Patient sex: M
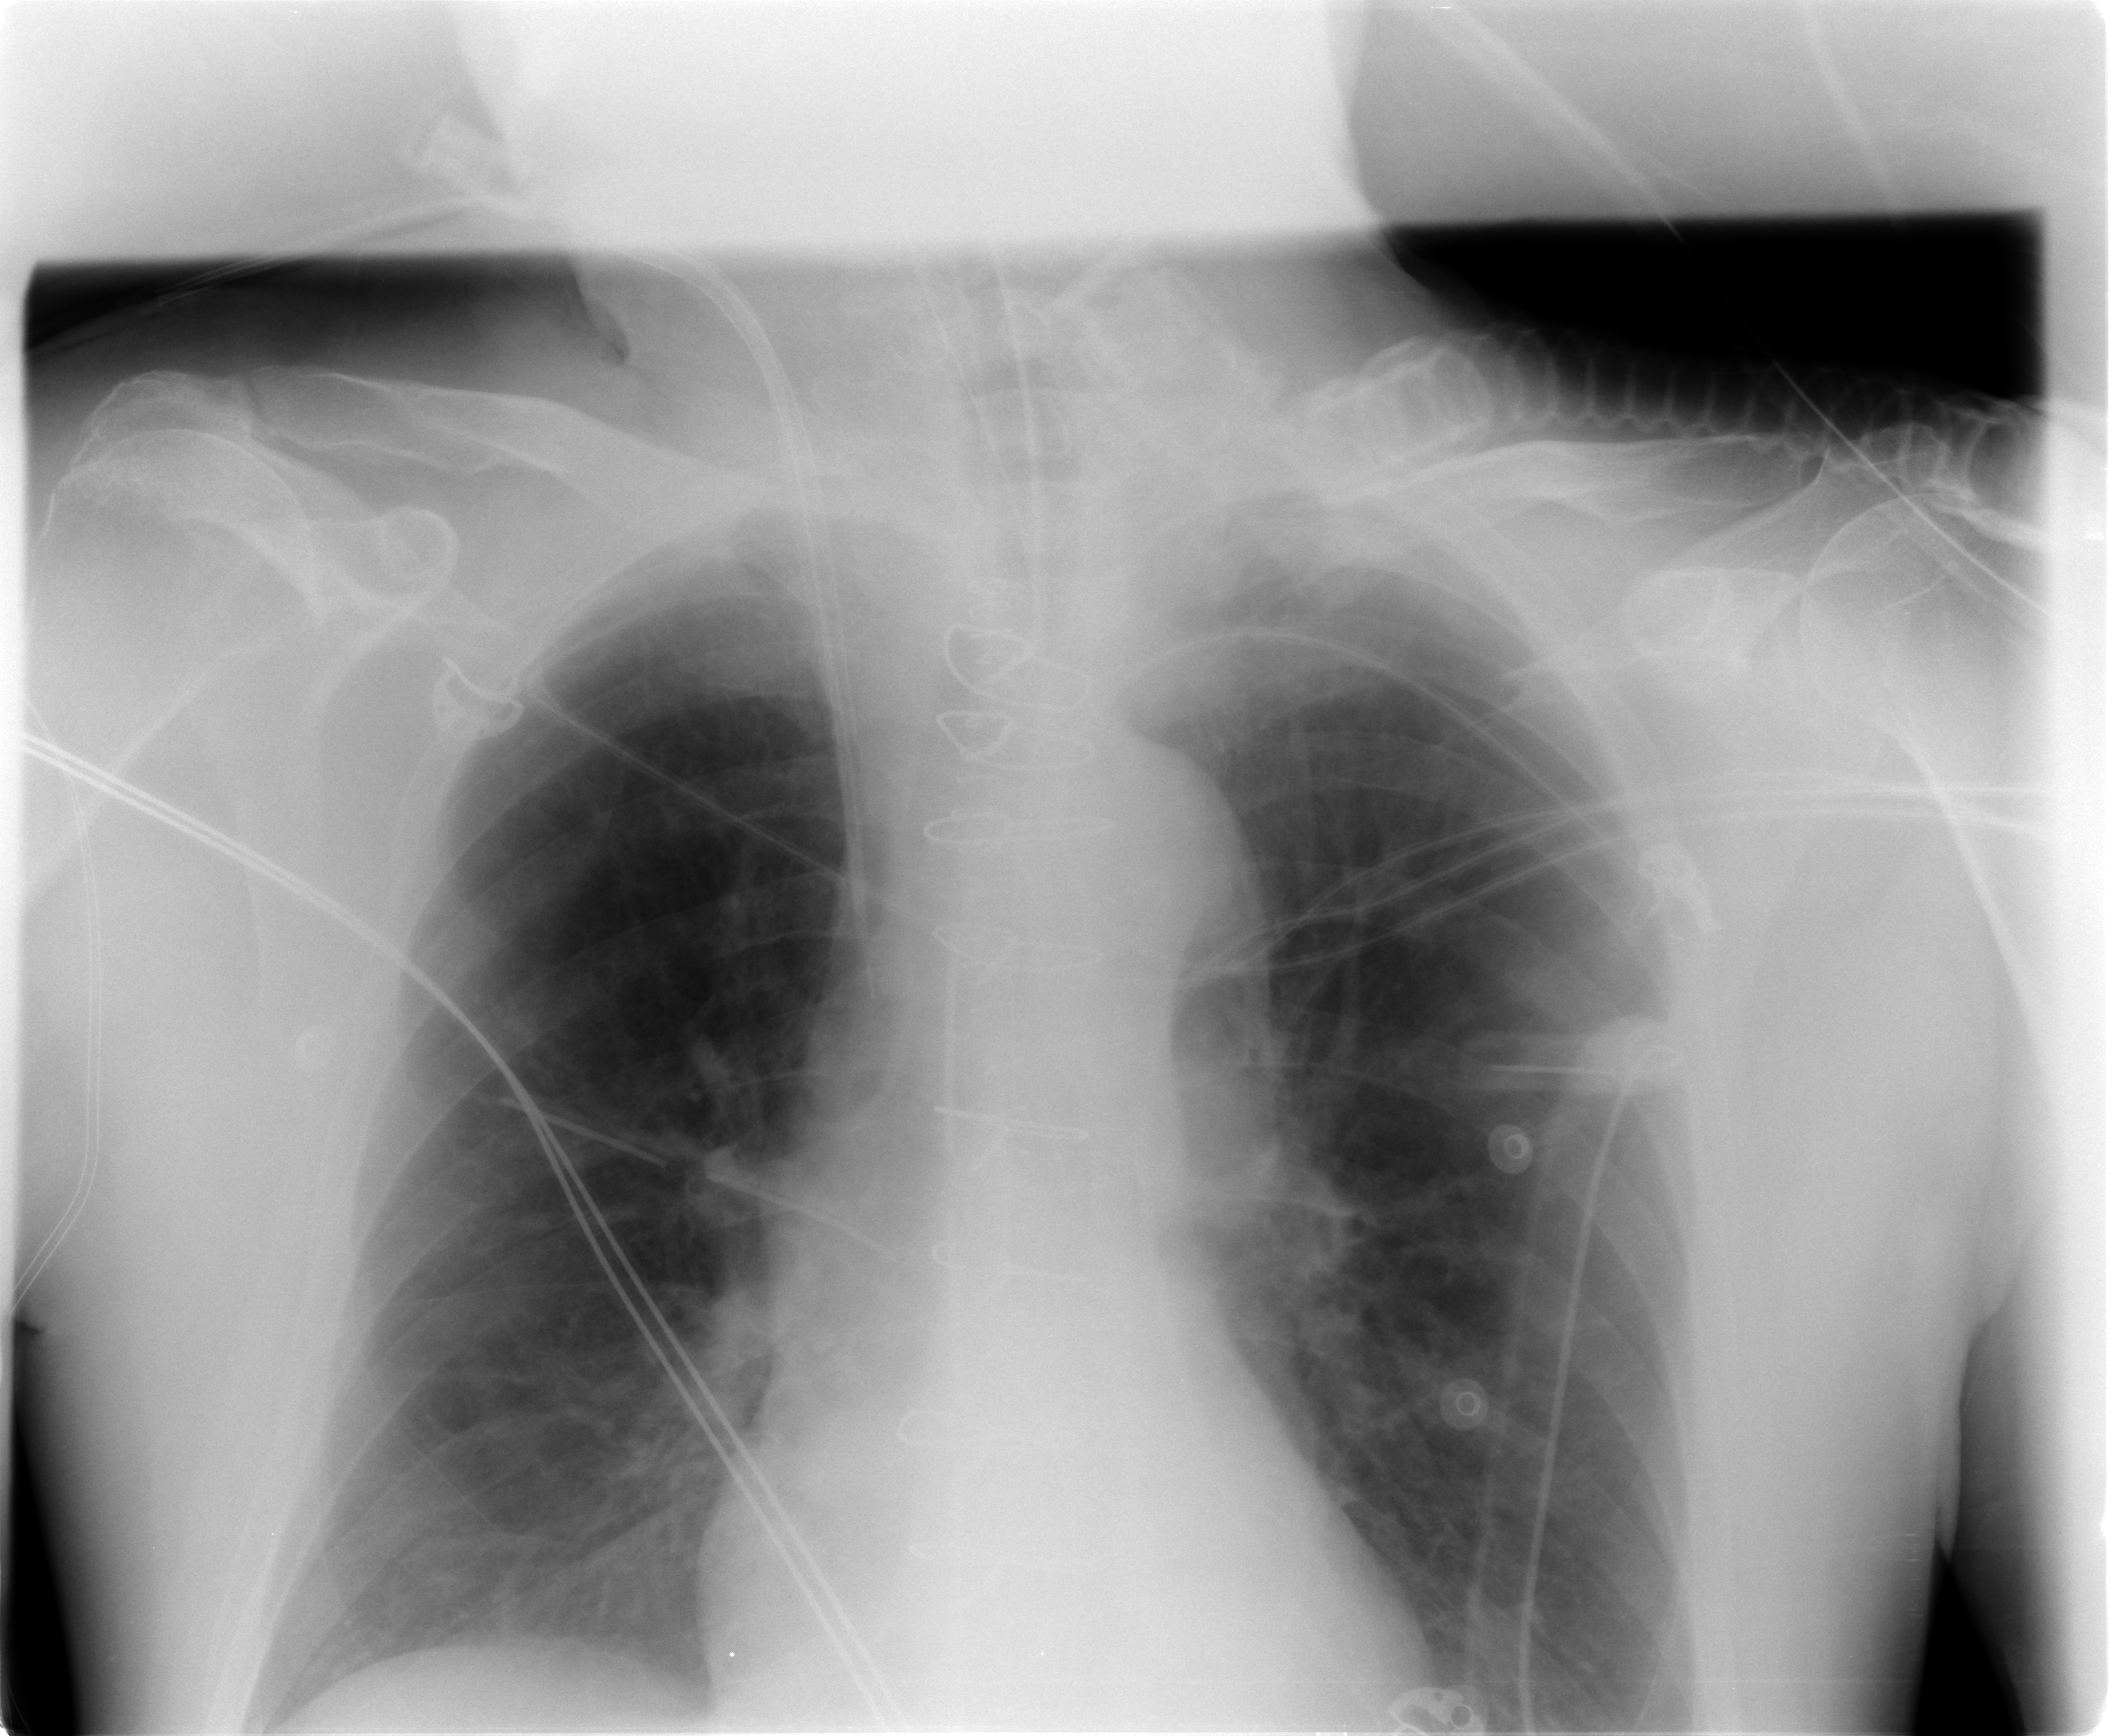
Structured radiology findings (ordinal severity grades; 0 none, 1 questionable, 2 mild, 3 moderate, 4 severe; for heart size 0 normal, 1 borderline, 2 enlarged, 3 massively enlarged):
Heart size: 0
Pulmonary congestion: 2
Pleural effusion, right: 0
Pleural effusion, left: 0
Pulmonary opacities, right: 0
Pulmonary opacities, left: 0
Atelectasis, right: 2
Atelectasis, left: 0